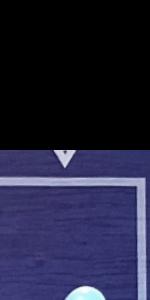
Label: Empty